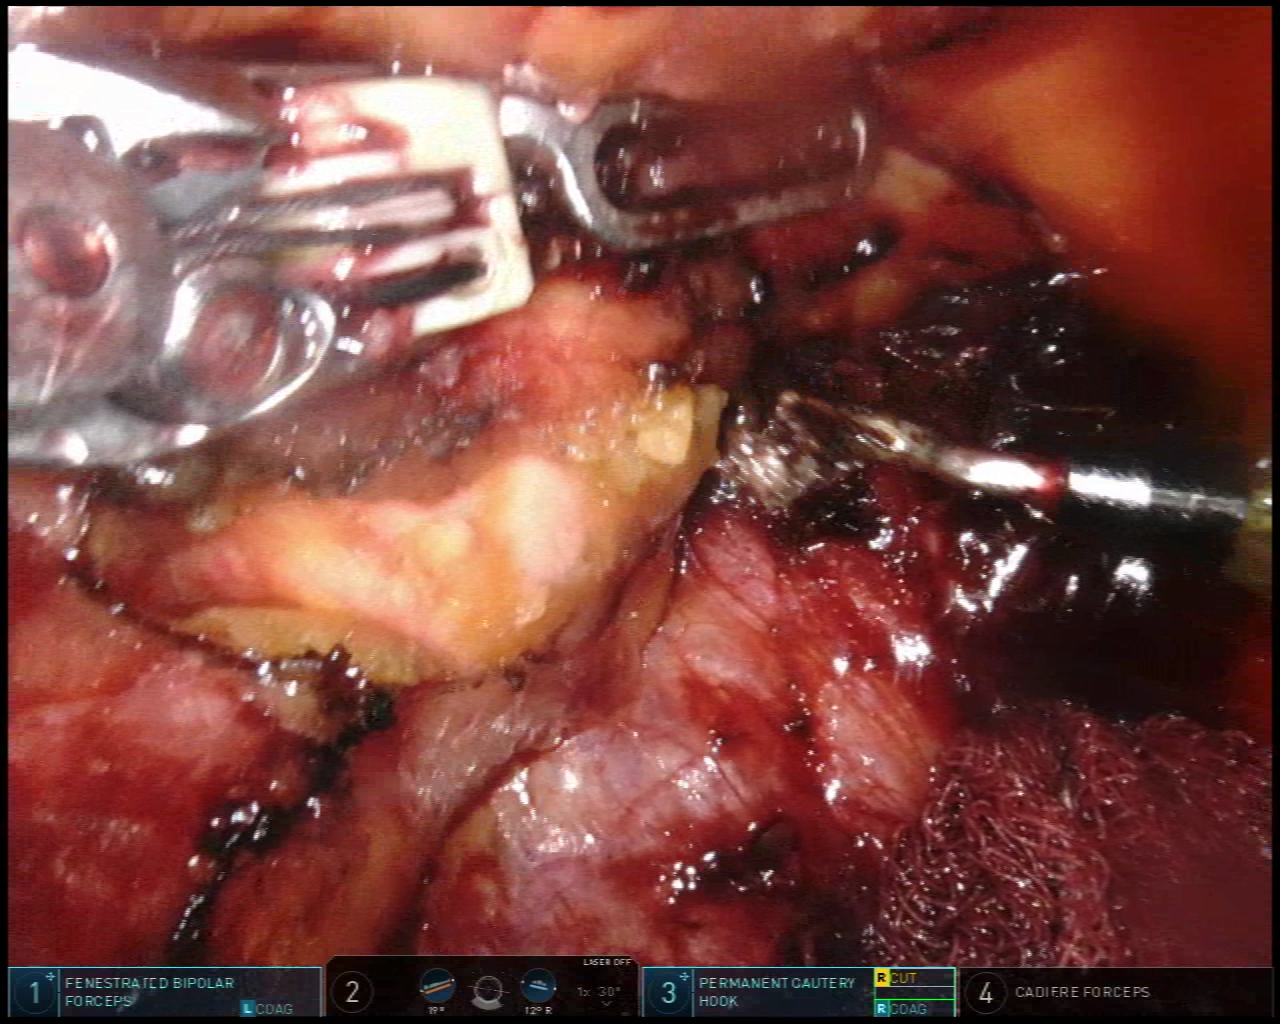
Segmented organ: pancreas
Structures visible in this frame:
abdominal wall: no
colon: no
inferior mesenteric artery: no
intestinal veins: no
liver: no
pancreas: yes
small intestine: no
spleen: no
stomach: no
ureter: no
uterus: no
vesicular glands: no